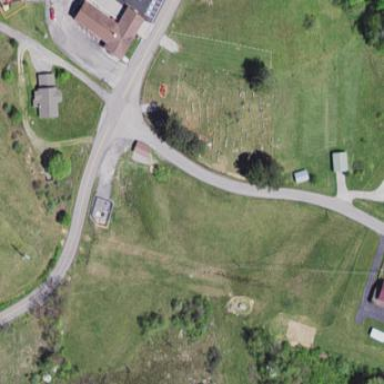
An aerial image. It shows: Cemetery.